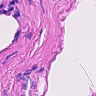
Metastatic tissue present: no